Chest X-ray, PA view. Patient: 71 years old, sex M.
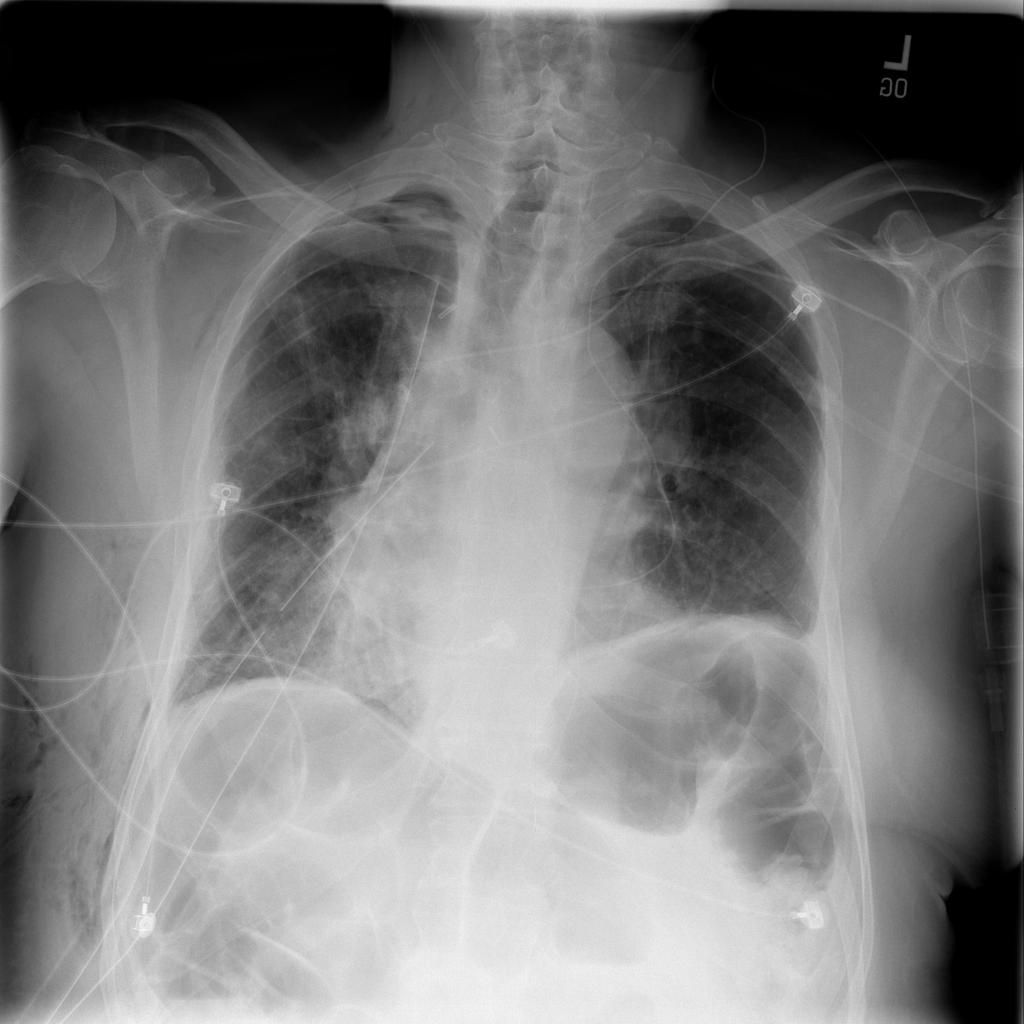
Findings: Infiltration